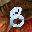
Label: 8